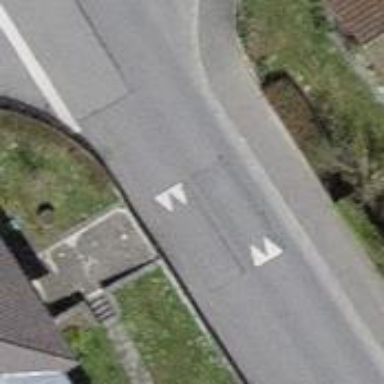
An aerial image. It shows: Traffic calming hump on the road.